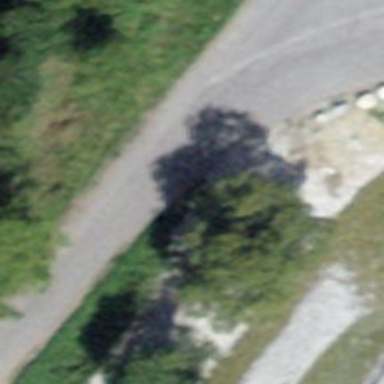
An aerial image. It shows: Service road with paved surface.